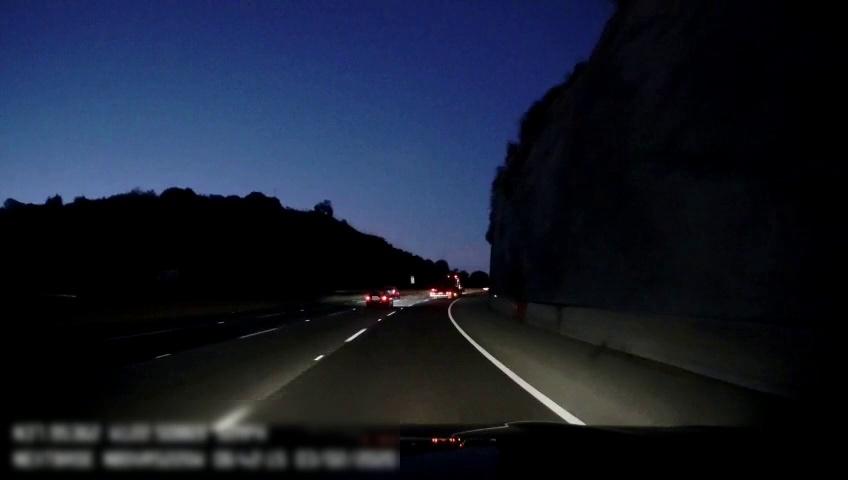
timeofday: Night
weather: Other
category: Drivable Space
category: Vehicles | Car
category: Vehicles | SUV
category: Vehicles | Truck
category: Lanes | Current Lane
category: Lanes | Current Lane
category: Lanes | Alternate Lane
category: Lanes | Alternate Lane